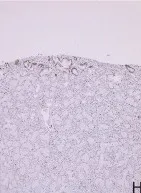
Immunohistochemical findings of the resected specimen. With erosion. MUC6 ,. The similar staining pattern is observed in the mucosa with erosion (E - H).
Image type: pathology (immunostaining)